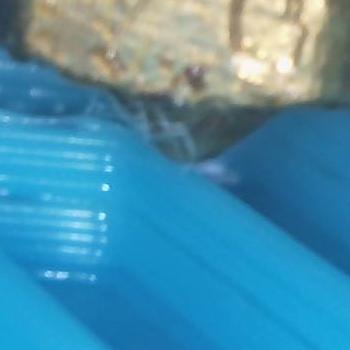
Flow rate: 35%